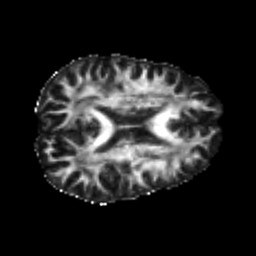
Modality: FA
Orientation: axial
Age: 23
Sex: male
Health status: healthy
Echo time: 0.074 s